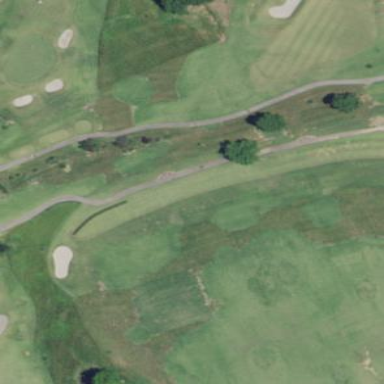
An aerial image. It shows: Grass area designated as golf tee.